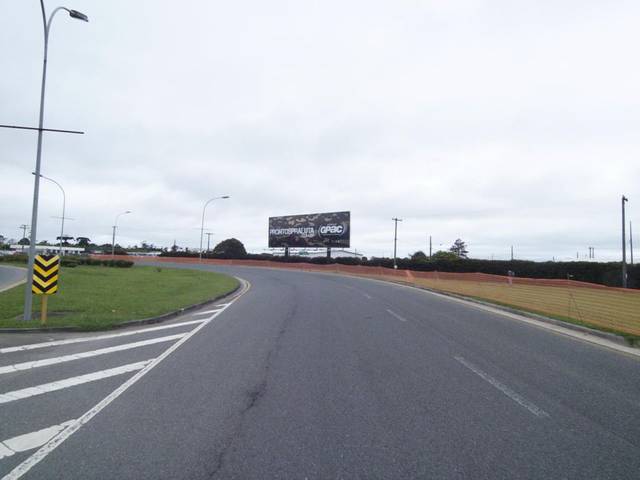
Region: Brazil
Coordinates: -25.539, -49.175